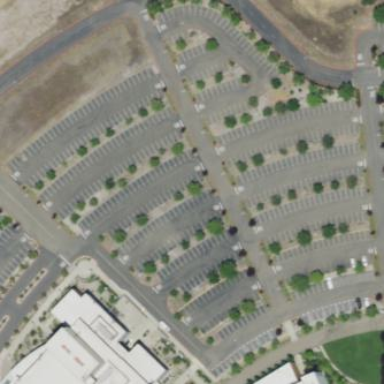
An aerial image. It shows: Parking area.